Field crop: maize
Growth stage: 2
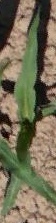
Species: maize